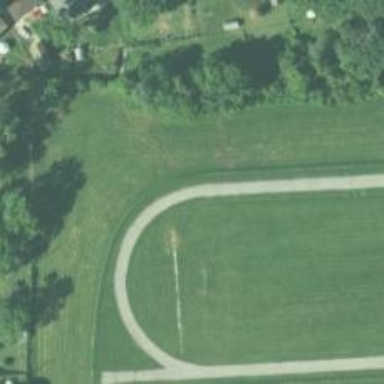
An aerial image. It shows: Track located within leisure land area.